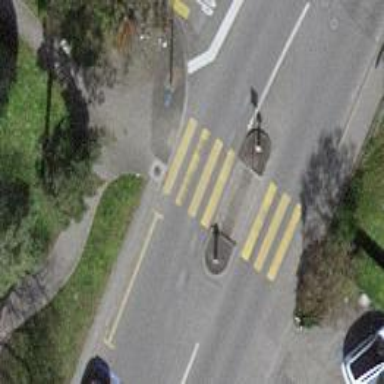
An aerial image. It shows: Uncontrolled road crossing with pedestrian island.